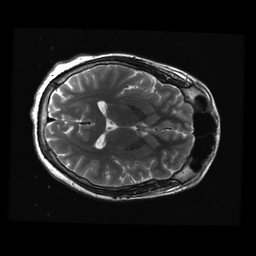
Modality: T2w
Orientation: axial
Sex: male
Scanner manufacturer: ge
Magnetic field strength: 3 T
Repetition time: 5 s
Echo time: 0.1012 s